Field crop: maize
Growth stage: 2
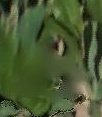
Species: maize